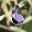
Label: 6